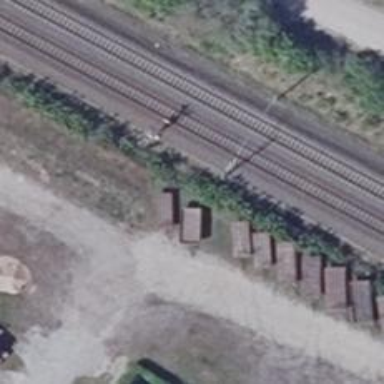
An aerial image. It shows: Milestone along the railway track with catenary mast.